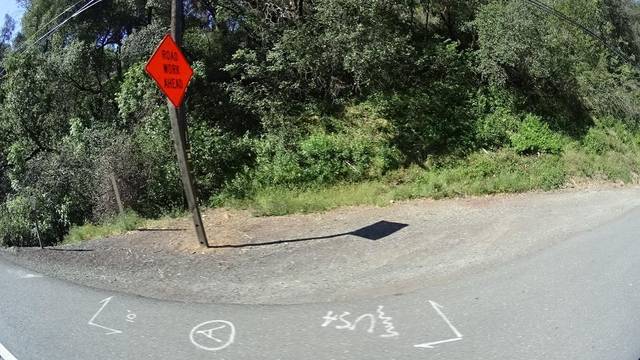
Region: United States
Coordinates: 39.015, -122.639